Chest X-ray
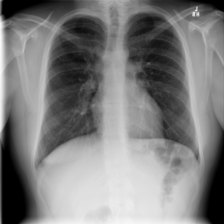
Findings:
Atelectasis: negative
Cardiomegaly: negative
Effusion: negative
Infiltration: negative
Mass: negative
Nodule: negative
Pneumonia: negative
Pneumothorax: negative
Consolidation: negative
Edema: negative
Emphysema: negative
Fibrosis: negative
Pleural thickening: negative
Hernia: negative